Interaction volume radius: 10 \u00c5
Interaction volume height: 20 \u00c5
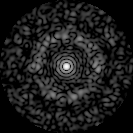
Disorder parameter: 0.8128